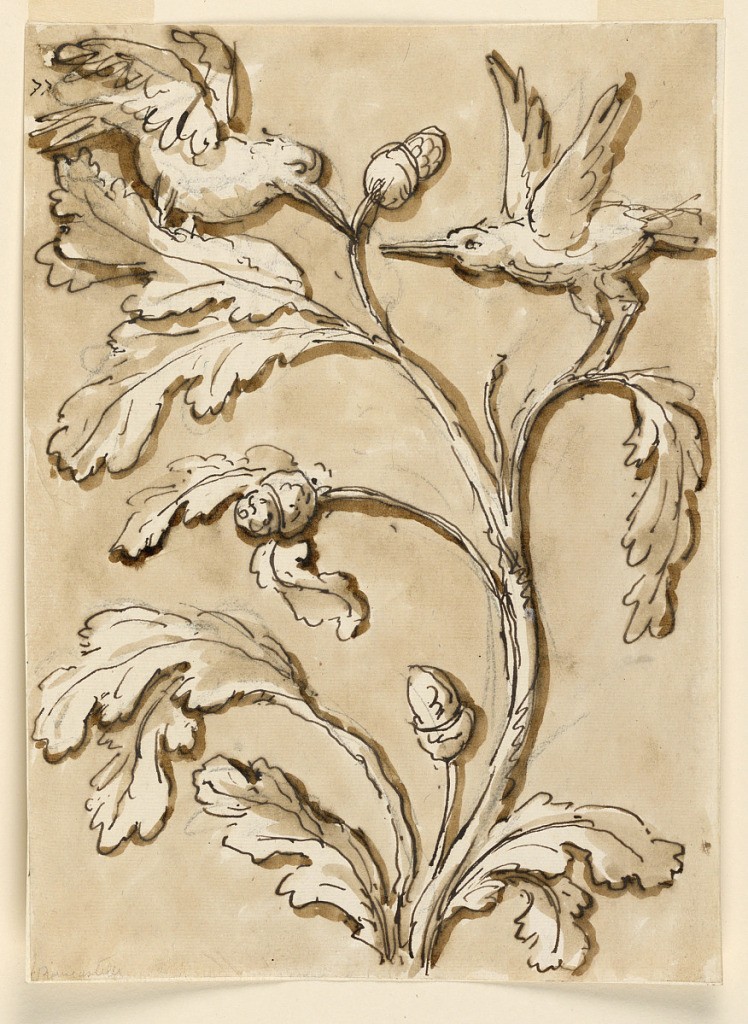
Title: Two Birds in Foliage with Seed Pods
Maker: Giuseppe Barberi, Italian, 1746–1809
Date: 1780–1800
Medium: Pen and brown ink, brush and brown wash, graphite on off-white laid paper, lined
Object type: Drawing
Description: Two birds alight upon an oak plant.